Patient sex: M
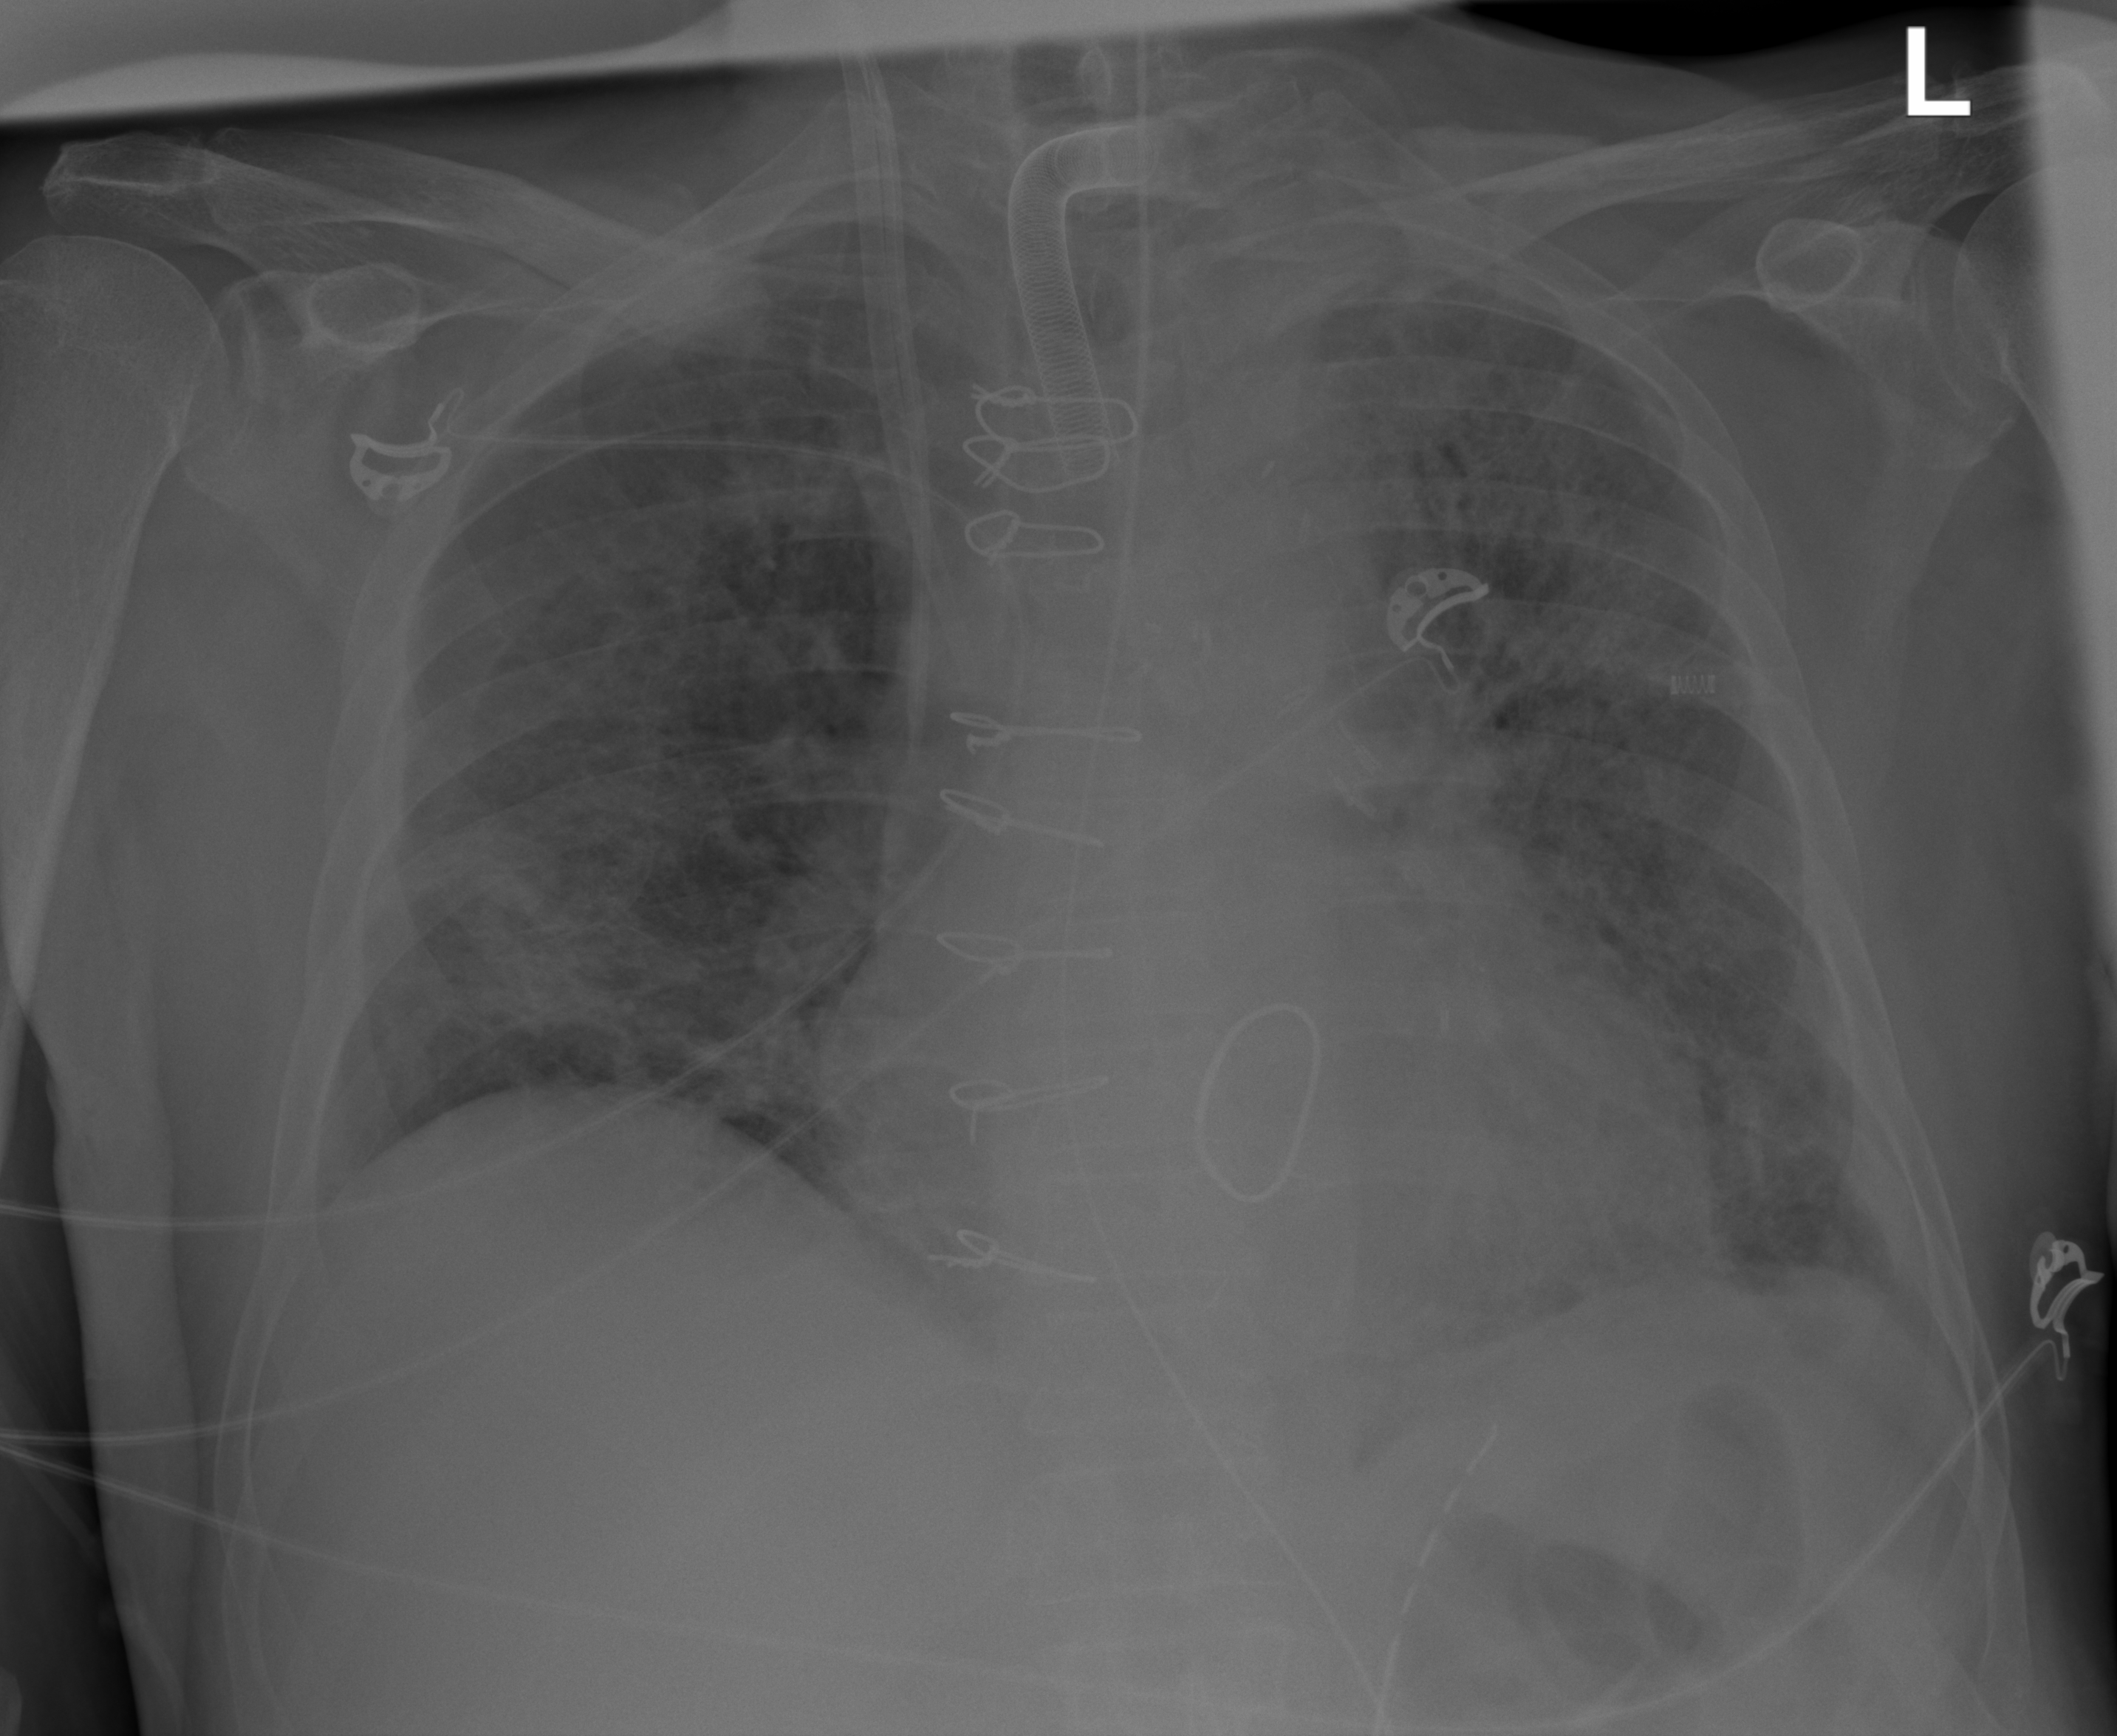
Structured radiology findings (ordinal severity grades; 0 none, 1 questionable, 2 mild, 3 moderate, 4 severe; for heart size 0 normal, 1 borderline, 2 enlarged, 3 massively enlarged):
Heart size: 2
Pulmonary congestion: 2
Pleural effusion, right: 0
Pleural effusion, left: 2
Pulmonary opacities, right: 3
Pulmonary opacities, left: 3
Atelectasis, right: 2
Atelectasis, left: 2